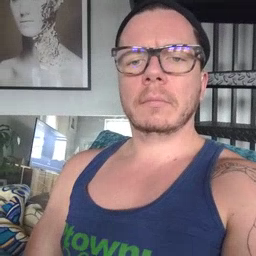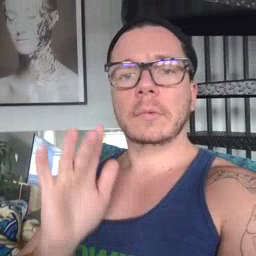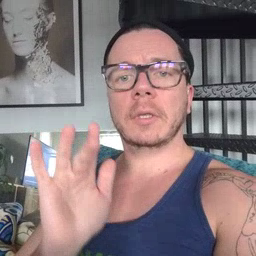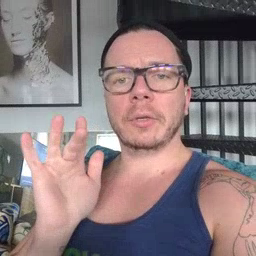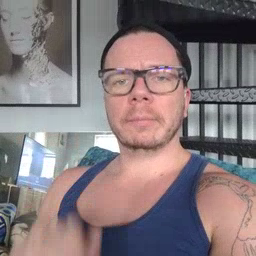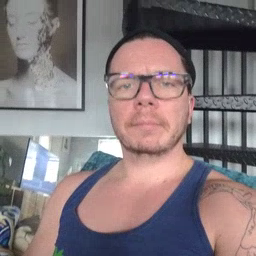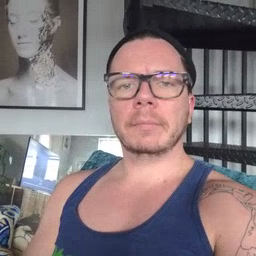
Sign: touch